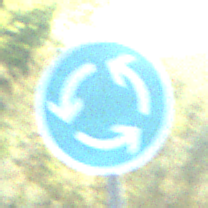
Verkehrszeichen: Kreisverkehr
Umgebung: Outdoor, RoadRail
Tageszeit: MorningAfternoon
Wetter: Clear
Licht: Natural
Jahreszeit: NotSpecified
Kontrast: HighContrast